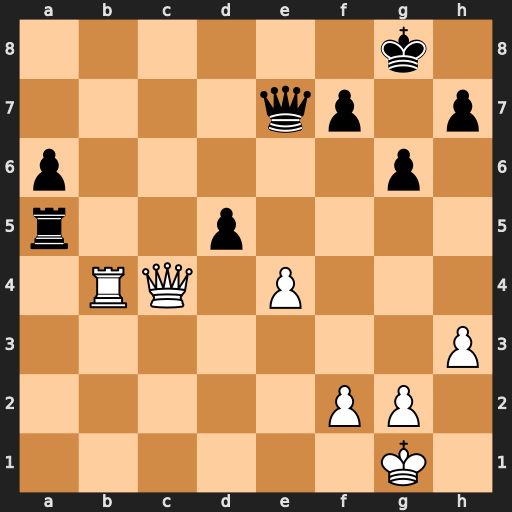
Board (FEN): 6k1/4qp1p/p5p1/r2p4/1RQ1P3/7P/5PP1/6K1
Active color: w
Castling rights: -
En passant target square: -
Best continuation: Rb8+ Kg7 Qc3+